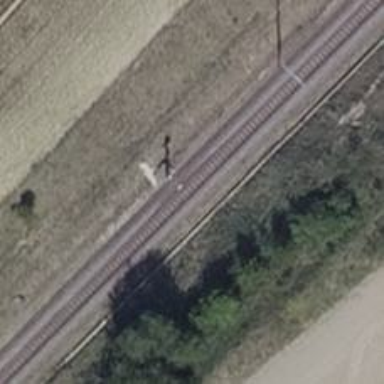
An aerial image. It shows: Light railway signal with light crossing form.